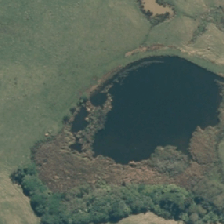
Land cover: lake_pond